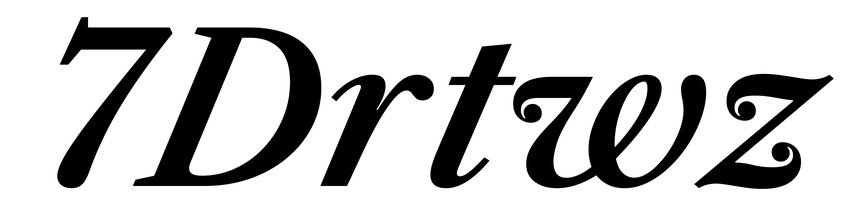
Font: LibreCaslonText-Italic_SemiBold_Italic